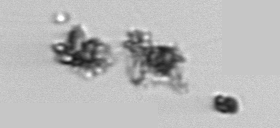
Label: Thalassiosira_TAG_external_detritus